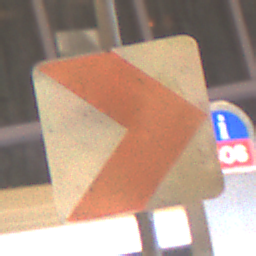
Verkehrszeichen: RichtungstafelnInKurvenKleinLinks
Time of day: NotSpecified
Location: Indoor (Urban)
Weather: NotSpecified
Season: NotSpecified
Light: Artificial